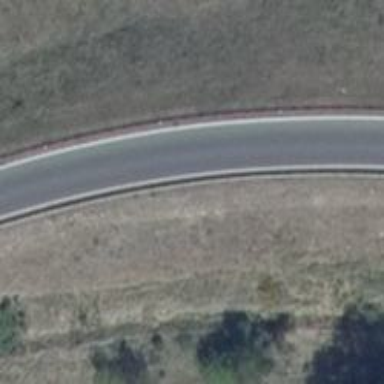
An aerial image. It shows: Asphalt trunk link road.